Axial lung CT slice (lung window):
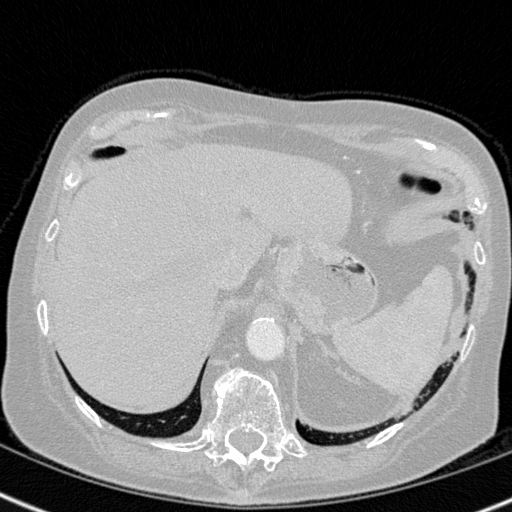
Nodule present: no